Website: apple
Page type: account-selection
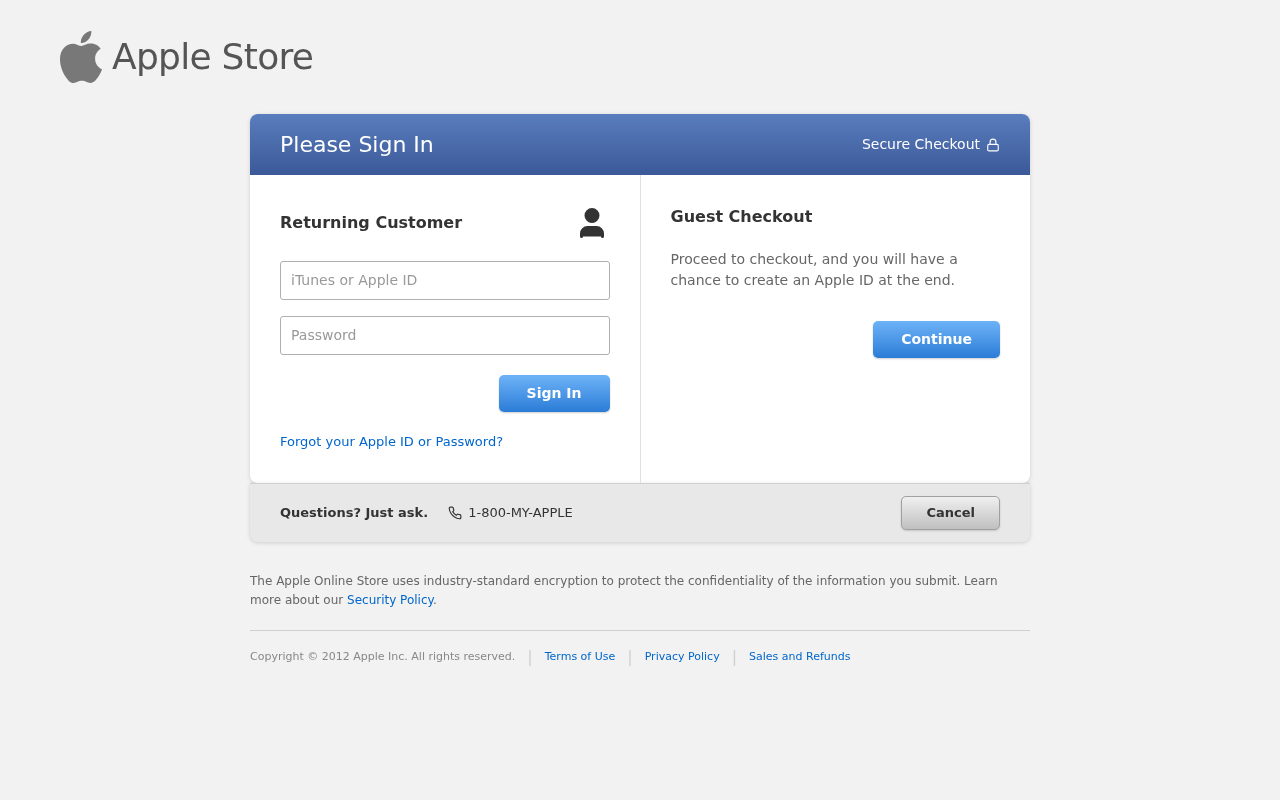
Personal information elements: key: PII_LOGIN_USERNAME
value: kathrynrobbins79